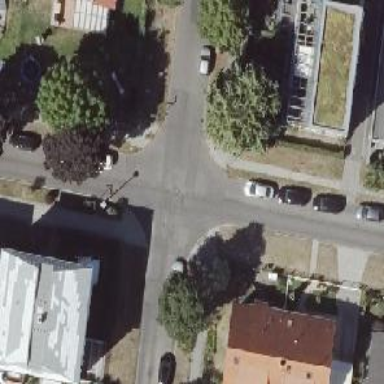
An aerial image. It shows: Uncontrolled crossing on the road.